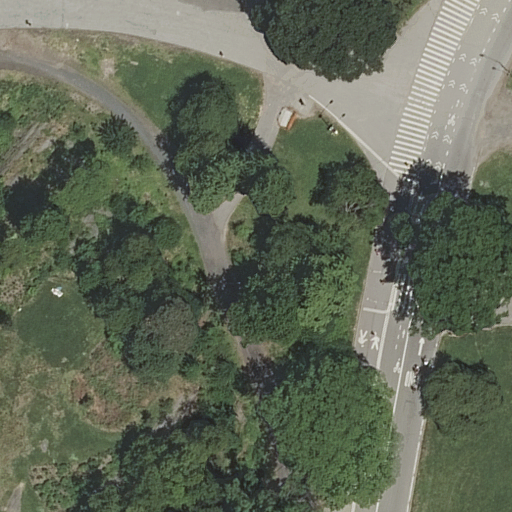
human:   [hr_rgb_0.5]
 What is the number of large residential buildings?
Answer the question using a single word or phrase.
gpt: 0

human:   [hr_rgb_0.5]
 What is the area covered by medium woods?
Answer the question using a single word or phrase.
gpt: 0m2

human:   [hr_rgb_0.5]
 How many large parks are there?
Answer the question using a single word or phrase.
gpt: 1

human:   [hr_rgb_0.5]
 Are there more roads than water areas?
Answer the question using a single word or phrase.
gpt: yes

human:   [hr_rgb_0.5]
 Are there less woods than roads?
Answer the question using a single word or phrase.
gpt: yes

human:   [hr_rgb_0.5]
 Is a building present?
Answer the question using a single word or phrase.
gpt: no

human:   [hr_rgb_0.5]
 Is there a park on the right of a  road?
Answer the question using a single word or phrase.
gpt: no

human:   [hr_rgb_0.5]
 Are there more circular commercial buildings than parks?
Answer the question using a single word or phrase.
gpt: no

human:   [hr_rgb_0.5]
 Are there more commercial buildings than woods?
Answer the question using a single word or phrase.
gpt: no

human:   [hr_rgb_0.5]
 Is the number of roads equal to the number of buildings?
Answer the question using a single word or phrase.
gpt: no

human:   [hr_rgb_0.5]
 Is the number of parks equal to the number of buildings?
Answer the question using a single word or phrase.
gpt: no

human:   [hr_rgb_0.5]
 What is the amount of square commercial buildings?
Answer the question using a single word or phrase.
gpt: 0

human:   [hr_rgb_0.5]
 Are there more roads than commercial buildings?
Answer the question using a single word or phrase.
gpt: yes

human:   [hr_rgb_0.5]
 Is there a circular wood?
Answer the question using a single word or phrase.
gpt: no

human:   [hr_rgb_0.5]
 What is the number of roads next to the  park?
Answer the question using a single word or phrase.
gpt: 9

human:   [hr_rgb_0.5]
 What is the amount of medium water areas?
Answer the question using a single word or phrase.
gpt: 0

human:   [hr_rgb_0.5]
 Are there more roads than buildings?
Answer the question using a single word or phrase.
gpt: yes

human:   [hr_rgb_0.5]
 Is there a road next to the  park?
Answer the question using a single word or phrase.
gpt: yes

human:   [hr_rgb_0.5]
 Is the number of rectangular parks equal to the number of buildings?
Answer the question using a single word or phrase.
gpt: no

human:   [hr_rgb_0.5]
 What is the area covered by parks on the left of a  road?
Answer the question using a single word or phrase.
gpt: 0m2

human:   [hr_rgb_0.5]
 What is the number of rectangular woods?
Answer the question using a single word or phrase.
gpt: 0

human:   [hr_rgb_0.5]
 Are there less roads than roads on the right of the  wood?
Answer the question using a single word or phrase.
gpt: no

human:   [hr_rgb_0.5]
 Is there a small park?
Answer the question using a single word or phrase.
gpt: no

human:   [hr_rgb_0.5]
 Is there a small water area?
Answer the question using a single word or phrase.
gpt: no

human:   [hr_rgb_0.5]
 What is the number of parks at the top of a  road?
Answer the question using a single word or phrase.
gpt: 1

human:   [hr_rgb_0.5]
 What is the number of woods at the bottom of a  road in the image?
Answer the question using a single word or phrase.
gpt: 0

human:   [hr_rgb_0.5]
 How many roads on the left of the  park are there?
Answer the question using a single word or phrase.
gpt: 1

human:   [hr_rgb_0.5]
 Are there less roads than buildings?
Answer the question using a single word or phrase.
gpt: no

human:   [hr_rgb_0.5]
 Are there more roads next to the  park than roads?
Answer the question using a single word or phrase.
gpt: no

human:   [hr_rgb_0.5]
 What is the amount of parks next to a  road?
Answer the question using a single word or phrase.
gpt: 1

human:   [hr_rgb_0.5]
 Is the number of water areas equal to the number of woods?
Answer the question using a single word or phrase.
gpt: no

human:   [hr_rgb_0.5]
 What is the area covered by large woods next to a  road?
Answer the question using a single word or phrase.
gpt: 9790m2

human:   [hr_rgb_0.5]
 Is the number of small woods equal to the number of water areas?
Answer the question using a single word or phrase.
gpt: yes

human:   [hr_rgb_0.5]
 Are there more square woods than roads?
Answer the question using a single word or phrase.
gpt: no

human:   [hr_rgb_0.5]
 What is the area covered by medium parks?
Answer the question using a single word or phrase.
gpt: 0m2

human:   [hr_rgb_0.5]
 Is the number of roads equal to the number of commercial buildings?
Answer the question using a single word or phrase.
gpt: no